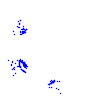
Particle: kaon